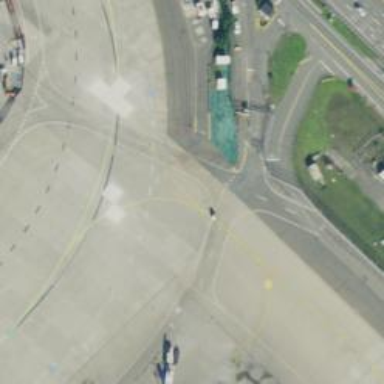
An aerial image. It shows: View of taxiway at the airport.